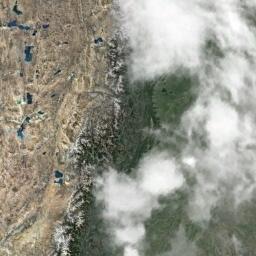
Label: cloud